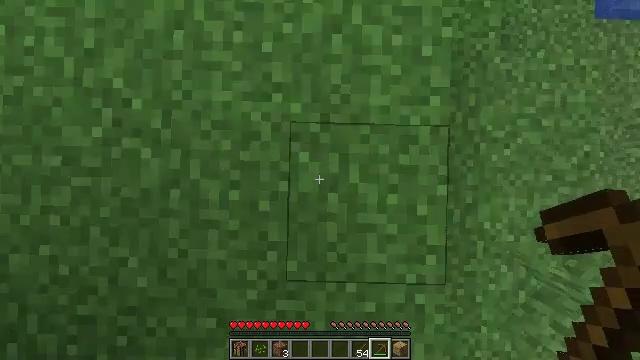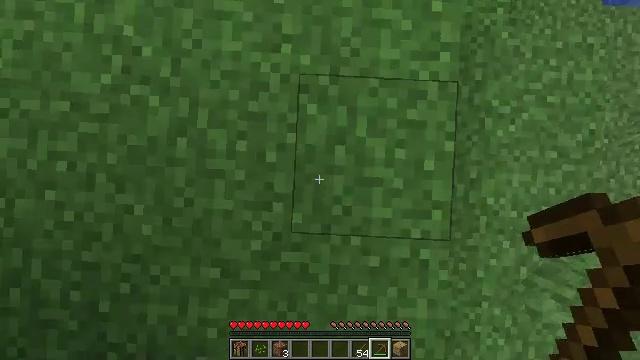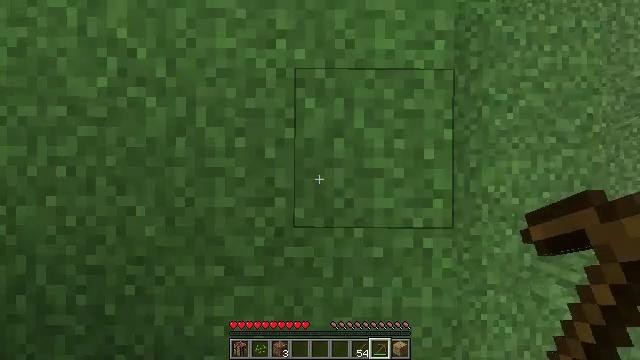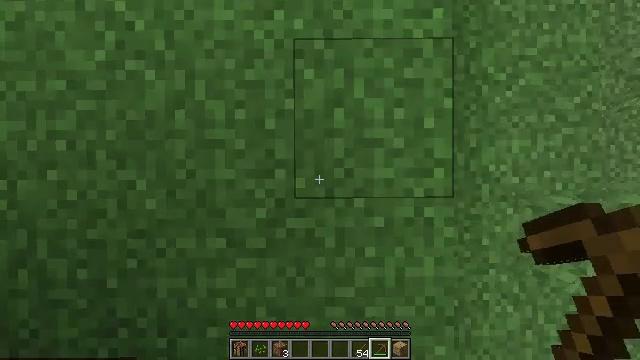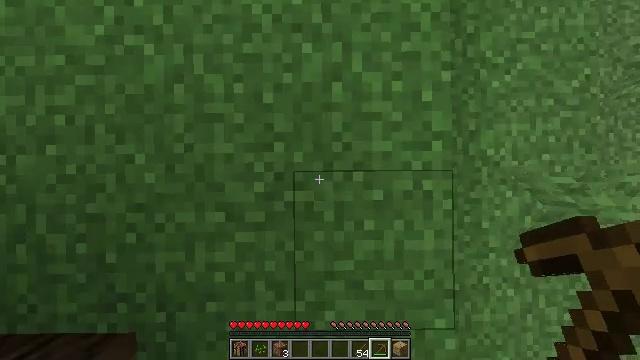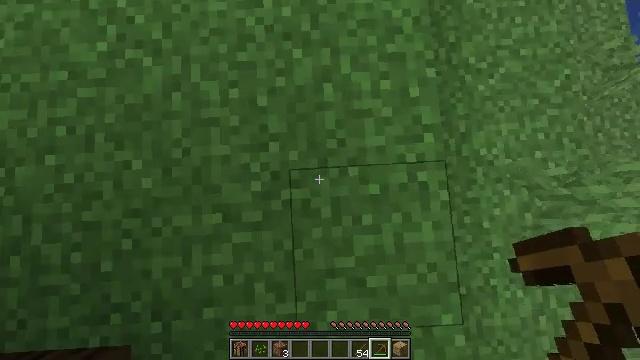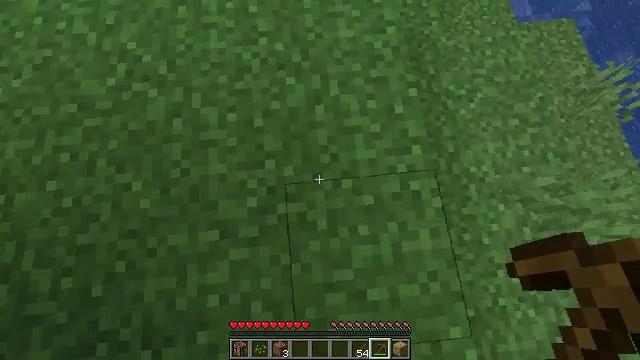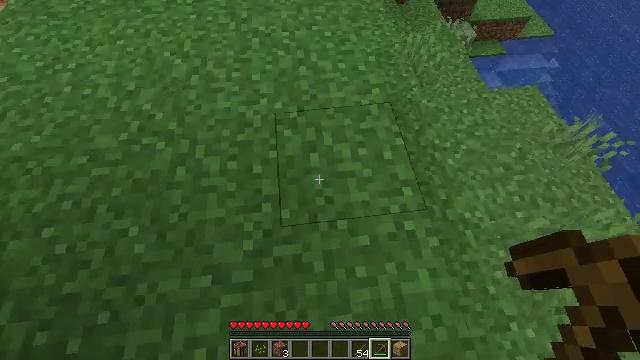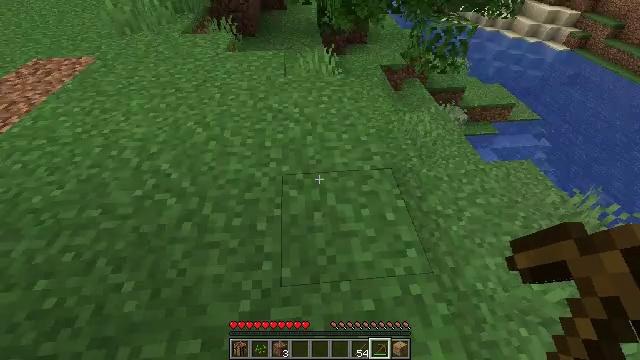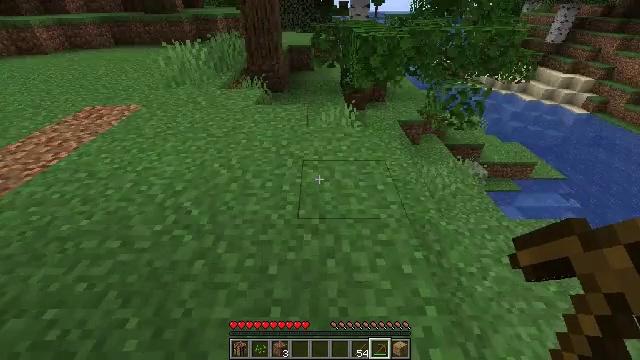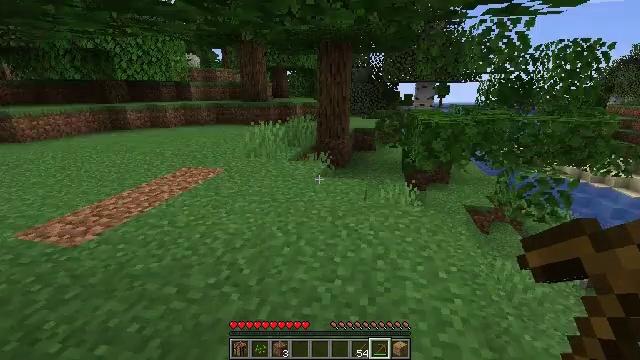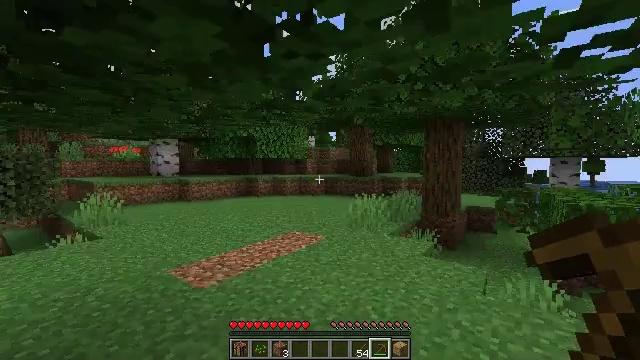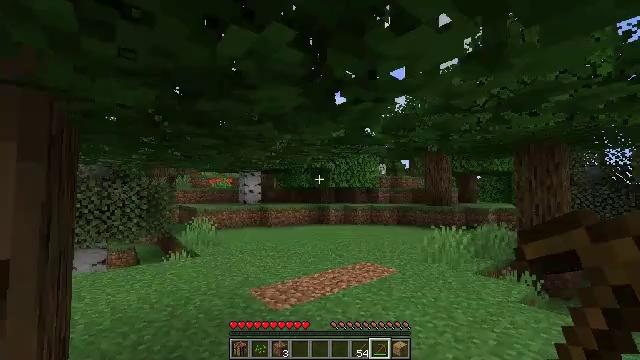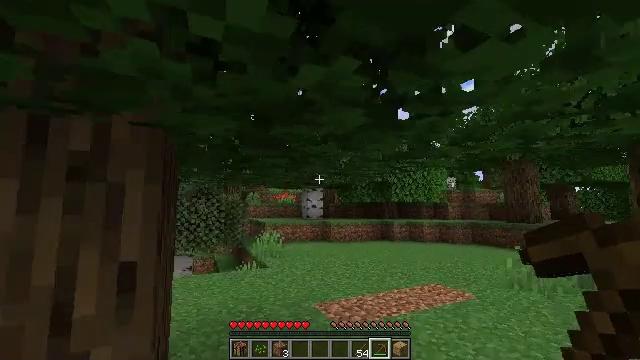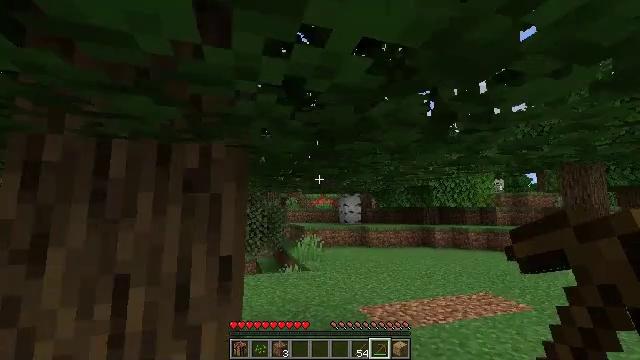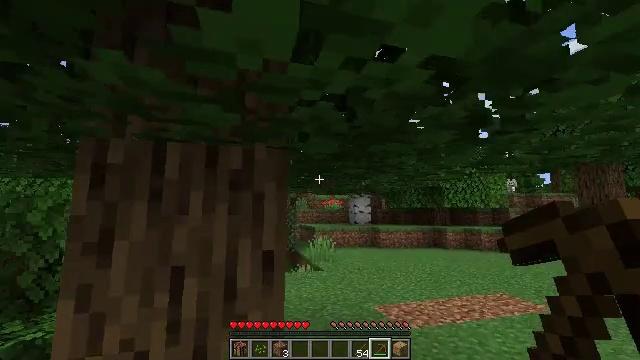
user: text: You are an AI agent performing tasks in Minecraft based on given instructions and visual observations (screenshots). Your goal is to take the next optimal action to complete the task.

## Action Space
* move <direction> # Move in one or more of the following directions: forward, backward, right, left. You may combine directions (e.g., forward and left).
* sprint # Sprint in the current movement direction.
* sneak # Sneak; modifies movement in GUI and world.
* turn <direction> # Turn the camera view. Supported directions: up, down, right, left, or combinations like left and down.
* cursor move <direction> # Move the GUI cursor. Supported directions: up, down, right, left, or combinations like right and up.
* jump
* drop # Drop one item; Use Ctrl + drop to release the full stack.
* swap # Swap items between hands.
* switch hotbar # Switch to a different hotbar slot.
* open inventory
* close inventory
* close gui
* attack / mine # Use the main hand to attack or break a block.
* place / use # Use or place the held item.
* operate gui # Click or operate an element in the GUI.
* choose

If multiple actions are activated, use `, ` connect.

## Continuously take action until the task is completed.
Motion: motion action
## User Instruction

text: Mine grass block from the ground.
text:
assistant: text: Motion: move back, turn left and down
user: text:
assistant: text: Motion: move back, turn right and down
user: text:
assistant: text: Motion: move back, turn down
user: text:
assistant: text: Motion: move back
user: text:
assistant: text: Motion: move back, turn right and up
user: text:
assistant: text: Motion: turn right and up
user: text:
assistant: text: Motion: turn right and up
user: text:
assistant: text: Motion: turn left and up
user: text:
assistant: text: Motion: turn left and up
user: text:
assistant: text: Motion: turn left and up
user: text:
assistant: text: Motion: turn left and up
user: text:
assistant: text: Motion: move back, turn left and up
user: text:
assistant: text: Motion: move back and move left, turn left and up
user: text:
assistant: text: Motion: move back and move left, turn left and up
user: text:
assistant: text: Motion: move left, turn left
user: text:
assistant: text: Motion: move left
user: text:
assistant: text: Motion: turn left
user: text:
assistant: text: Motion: turn left and down
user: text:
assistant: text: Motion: move forward, turn left and down
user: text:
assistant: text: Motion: move forward, turn left and down
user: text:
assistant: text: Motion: move forward, turn down
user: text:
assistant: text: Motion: move forward, turn down
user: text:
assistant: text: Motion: move forward, turn right and down
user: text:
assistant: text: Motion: move forward
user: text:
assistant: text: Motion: move forward
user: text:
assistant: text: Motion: move forward and move right
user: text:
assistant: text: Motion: move forward and move right
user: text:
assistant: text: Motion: move forward and move right, turn right
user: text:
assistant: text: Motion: move forward and move right, turn right
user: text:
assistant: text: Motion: move forward and move right, turn right